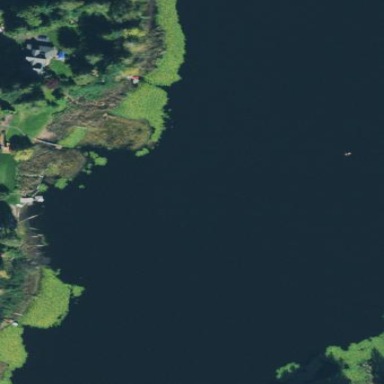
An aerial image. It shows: Beautiful lake surrounded by nature.